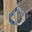
Label: 0